Question: all
I got two 2D-array files to read with bash
file1.txt (nx6)
'''
DESC1 DM1 W1 S1 CRITICAL1 GRADE1 #this line dosen't exist
EEE 1x 9 6 Y E2
AAA X 1 2 Y E2
C+C X 8 1 Y T1
HHH 1x 5 5 Y T2
III X 5 5 Y S1
JJJ X 5 5 Y S1
D+ X 2 3 Y T1
'''
file2.txt (mx3)
'''
DESC2 W2 S2 #this line dosen't exist
AAA 1 2
EEE 9 5
FFF 10 7
GGG 4 9
III 5 5
C+C 8 1
D+ 2 3
JJJ 5 5
'''
what I wanna do is to extract the elements inside both files then do some comparisons as following picture:

<URL>
I really wanna do in green labels is to take one element in $DESC1 and compare with whole elements in ${DESC2[@]}, if it does/dosen't find a element in ${DESC2[@]} then feedback true/false
Here is my work:
'''
#!/bin/bash
clear
ESC='printf ""'
##===================================================================##
##===================================================================##
##========== read information from file1.txt and file1.txt ==========##
##===================================================================##
##===================================================================##
idx1=0
while read -a file1array$idx1; do
let idx1++
done < file1.txt
idx2=0
while read -a file2array$idx2; do
let idx2++
done < file2.txt
##===================================================================##
##===================================================================##
##================ start to compare these two files =================##
##===================================================================##
##===================================================================##
for ((i=0; i<idx1; i++)); do
for ((j=0; j<idx2; j++)); do
DESC1="file1array$i[0]"
DM1="file1array$i[1]"
W1="file1array$i[2]"
S1="file1array$i[3]"
CRITICAL1="file1array$i[4]"
GRADE1="file1array$i[5]"
DESC2="file2array$j[0]"
W2="file2array$j[1]"
S2="file2array$j[2]"
[ $i == 0 ] && LOSSarray+=(["$j"]="${!DESC2}")
if [[ "${!GRADE1}" == [E-GT-Z][1-9] && "${!DESC1}" == "${!DESC2}" ]]; then
W1_Judge='expr "scale=3; ${!W1} - ${!W2}" | bc'
S1_Judge='expr "scale=3; ${!S1} - ${!S2}" | bc'
[ $W1_Judge != 0 -o $S1_Judge != 0 ] && declare -A jgWS=( ["${!DESC1}"]="WSNG" )
elif [[ "${!GRADE1}" == [E-GT-Z][1-9] && "$j" == 'expr $idx2 - 1' ]]; then
[[ -z $(echo "${LOSSarray[@]}" | grep -o "${!DESC1}") && "${!CRITICAL1}" != "NULL" ]] && declare -A jgLOSS=( ["${!DESC1}"]="LOSSNG" )
elif [[ "${!GRADE1}" != [E-GT-Z][1-9] && "${!DESC1}" == "${!DESC2}" ]]; then
[[ "${!DM1}" == [1-2]x* || "${!DM1}" == "X" ]] && declare -A jgEXTRA=( ["${!DESC1}"]="EXTRANG" )
fi
done
if [[ "${jgWS[${!DESC1}]}" == "WSNG" ]]; then
echo "${!DESC1}: ${ESC}[0;31mWidth or Space NG${ESC}[0m"
elif [[ "${jgLOSS[${!DESC1}]}" == "LOSSNG" ]]; then
echo "${!DESC1}: ${ESC}[0;31mLOSS NG${ESC}[0m"
elif [[ "${jgEXTRA[${!DESC1}]}" == "EXTRANG" ]]; then
echo "${!DESC1}: ${ESC}[0;31mEXTRA NG${ESC}[0m"
else
echo "${!DESC1}: OK"
fi
done
'''
It's ok to proceed whole script and output following result:
'''
EEE: Width or Space NG
AAA: OK
C+C: OK
HHH: LOSS NG
III: EXTRA NG
JJJ: EXTRA NG
D+: OK
'''
but if I change file1.txt like this(take the line with "D+" to line1):
'''
D+ X 2 3 Y T1
EEE 1x 9 6 Y E2
AAA X 1 2 Y E2
C+C X 8 1 Y T1
HHH 1x 5 5 Y T2
III X 5 5 Y S1
JJJ X 5 5 Y S1
'''
I got following result:
'''
D+: syntax error: operand expected (error token is "+")
'''
1. How can I solve this problem if I don't wanna edit file1.txt?
2. How can I read the 1st column of file2.txt as a array that I don't need to do it in for-loop?
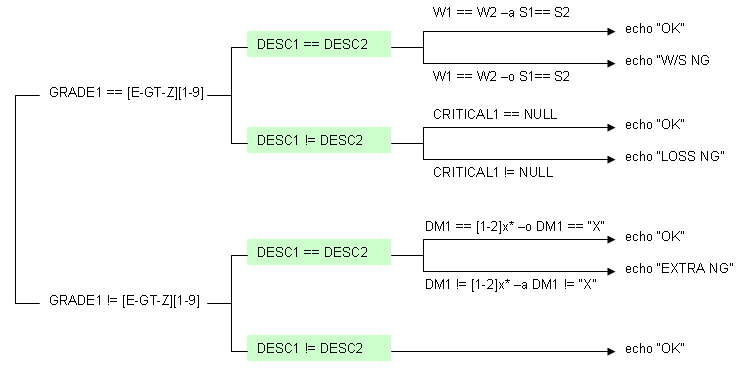
Answer: The problem is that bash throws an error if you try to access an element of an array using a '+'. For example:
'''
$ echo "${arr[D+]}"
-bash: D+: syntax error: operand expected (error token is "+")
$ echo "${arr[foo]}" # works
'''
However, if you declare the array first, it works:
'''
$ declare -A arr
$ echo ${arr[D+]} # works
'''
So, you need to make sure that the arrays 'jgWS', 'jgLOSS' and 'jgEXTRA' have been declared up front, before you access them in your if-statements.
For example, currently the 'jgWS' array is declared only if this condition is met: '[ $W1_Judge != 0 -o $S1_Judge != 0 ]'. Later on, you try to use the array here: 'if [[ "${jgWS[${!DESC1}]}" == "WSNG" ]]', but it might not have been initialised, in which case it fails.